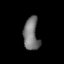
Tissue: lung
Cell type: Others
Senescence score: 0.1959
Nuclear area (px): 486
Mean DAPI intensity: 118.689